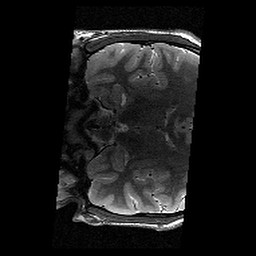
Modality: T2w
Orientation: coronal
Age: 12
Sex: male
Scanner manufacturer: siemens
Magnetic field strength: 3 T
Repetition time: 9.23 s
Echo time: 0.067 s